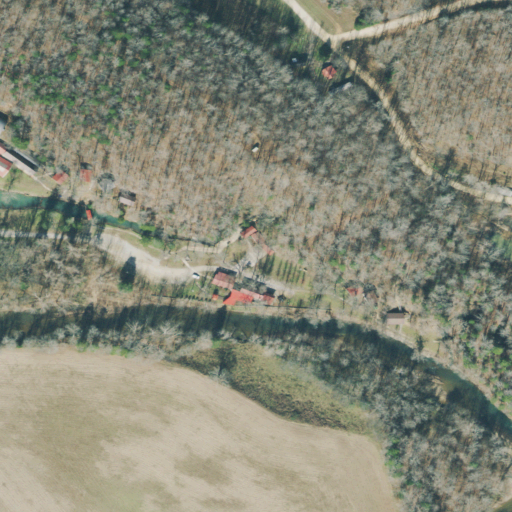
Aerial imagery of valley in Tennessee named Courthouse Hollow containing deciduous forest, pasture, open development, low intensity development, and open water